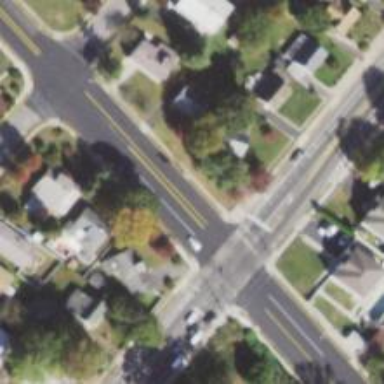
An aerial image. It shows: Marked crossing on footway.